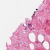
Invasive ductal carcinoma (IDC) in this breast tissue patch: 0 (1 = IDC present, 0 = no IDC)